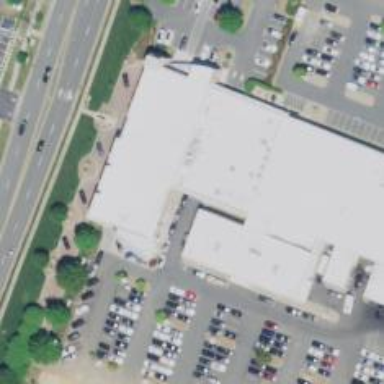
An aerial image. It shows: Car shop building.